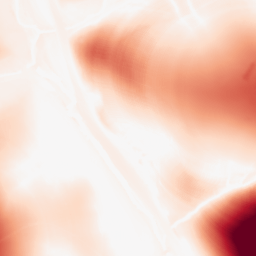
Category: morphological
Decomposition family: morphological
Decomposition parameters: operation: opening
size: 100
Upsampling method: quartic
Upsampling parameters: scale: 4
Upsampling scale: 4